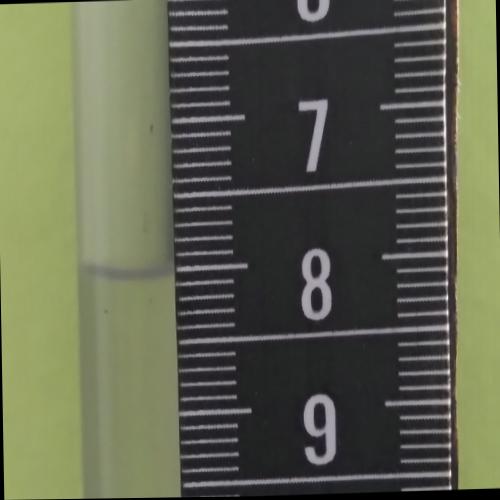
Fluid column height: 8.0 cm